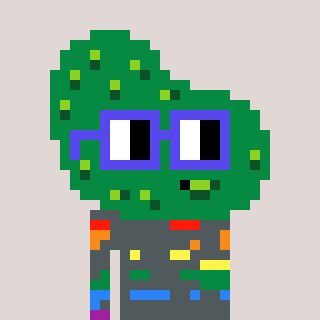
a pixel art character with square blue glasses, a pickle-shaped head and a purple-colored body on a warm background